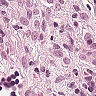
Metastatic tissue present: yes